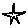
Label: star